九年级 · 画法几何学
如图, 利用一面墙（墙的长度不超过 $45 \mathrm{~m}$ ), 用 $79 \mathrm{~m}$ 长的篱笆围成一个矩形场地, 并且与墙平行的边留有 $1 \mathrm{~m}$ 宽建造一扇门方便出入 (用其他材料). 设 $A B=x \mathrm{~m}$, 矩形 $A B C D$ 的面积为 $y \mathrm{~m}^{2}$.

(1)请写出 $y$ 与 $x$ 之间的函数关系式, 并写出 $x$ 的取值范围:

(2)怎样围才能使矩形场地的面积为 $750 \mathrm{~m}^{2}$ ?

(3)能否使所围矩形场地的面积为 $810 \mathrm{~m}^{2}$, 若能, 请算出此时矩形的长与宽, 若不能, 请说明理由.

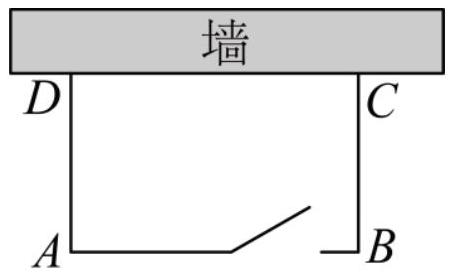
答案:  (1) $y=-\frac{1}{2} x^{2}+40 x(0 \leq x \leq 45)$

(2)长为 $30 \mathrm{~m}$, 宽为 $25 \mathrm{~m}$

(3)不能, 理由见解析

解析: (1) 利用矩形的面积等于长乘宽, 列出解析式即可;

（2）令 $y=750$, 解一元二次方程求解即可;

（3）令 $y=810$, 计算一元二次方程的判别式判断求解即可.

【详解】(1) 根据题意可得,

$y=x \cdot \frac{79+1-x}{2}=-\frac{1}{2} x^{2}+40 x(0 \leq x \leq 45)$;

(2) $\because y=-\frac{1}{2} x^{2}+40 x(0 \leq x \leq 45)$

令 $y=750$, 即 $-\frac{1}{2} x^{2}+40 x=750$,

解得: $x_{1}=30, x_{2}=50$.

$\because$ 墙的长度不超过 $45 \mathrm{~m}$,

$\therefore x=50$ 不合题意, 应舍去.
当 $x=30$ 时， $\frac{79+1-x}{2}=25$.

所以, 当所围矩形的长为 $30 \mathrm{~m}$ 宽为 $25 \mathrm{~m}$ 时, 能使矩形的面积为 $750 \mathrm{~m}^{2}$.

（3）不能. 理由如下:

$\because y=-\frac{1}{2} x^{2}+40 x(0 \leq x \leq 45)$

令 $y=810$, 即 $-\frac{1}{2} x^{2}+40 x=810$.

$\therefore x^{2}-80 x+1620=0$,

$\Delta=b^{2}-4 a c=(-80)^{2}-4 \times 1 \times 1620=-80<0$.

$\therefore$ 上述方程没有实数根.

因此，不能使所围矩形场地的面积为 $810 \mathrm{~m}^{2}$.

【点睛】本题考查二次函数的实际应用, 解一元二次方程以及判别式的应用, 根据题意, 正确的求出二次函数的解析式, 是解题的关键.